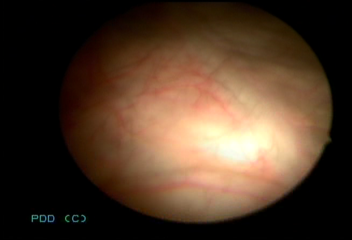
Modality: WLC
Class: Normal mucosa
Bladder cancer association: No